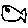
Label: fish